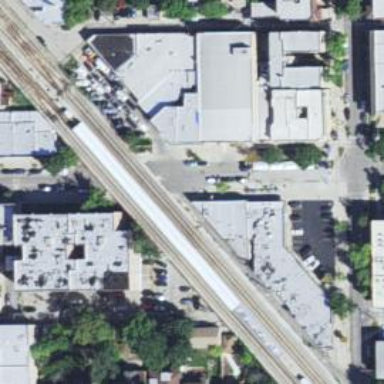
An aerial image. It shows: Platform at public transport station with shelter.